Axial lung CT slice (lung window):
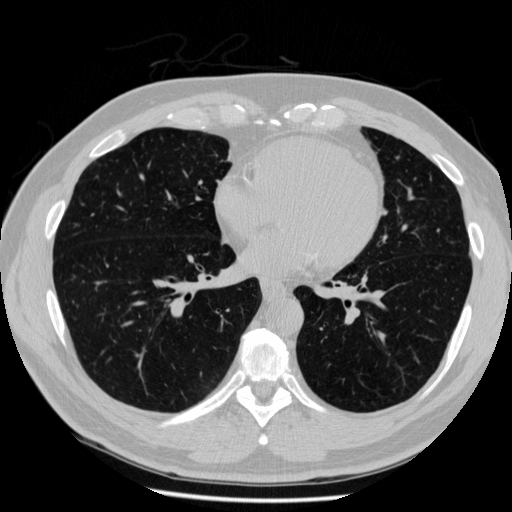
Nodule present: no